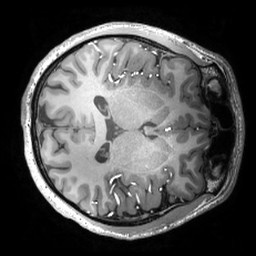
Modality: T1w
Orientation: axial
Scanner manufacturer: philips
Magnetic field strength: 7 T
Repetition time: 0.008 s
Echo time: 0.001974 s